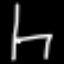
Label: chair